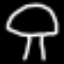
Label: mushroom